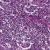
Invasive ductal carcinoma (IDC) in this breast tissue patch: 1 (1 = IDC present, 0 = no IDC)